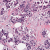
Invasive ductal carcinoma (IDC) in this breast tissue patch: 1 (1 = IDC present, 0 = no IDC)